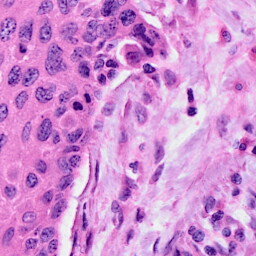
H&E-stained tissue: Cervix